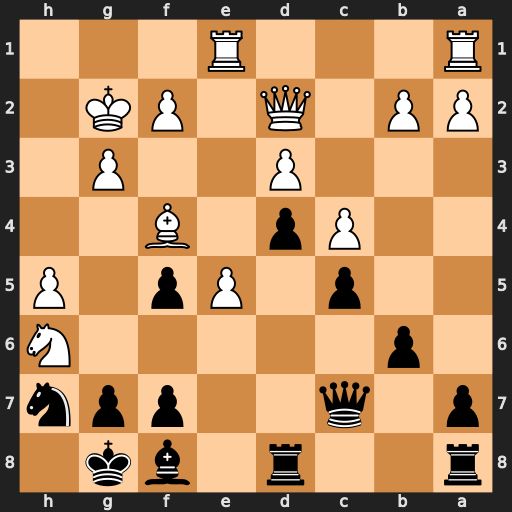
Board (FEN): r2r1bk1/p1q2ppn/1p5N/2p1Pp1P/2Pp1B2/3P2P1/PP1Q1PK1/R3R3
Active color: b
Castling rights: -
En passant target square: -
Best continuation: gxh6